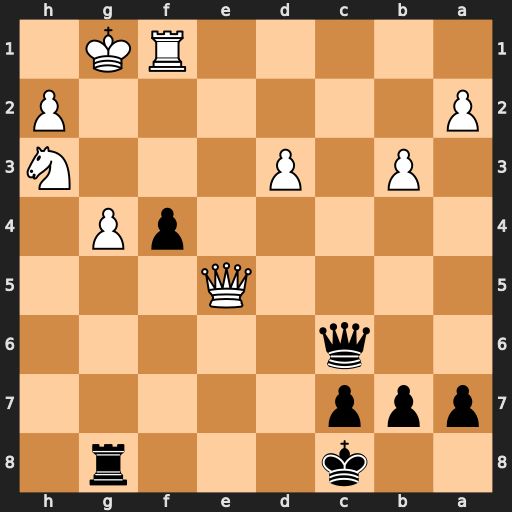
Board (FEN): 2k3r1/ppp5/2q5/4Q3/5pP1/1P1P3N/P6P/5RK1
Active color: b
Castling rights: -
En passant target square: -
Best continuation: Rxg4+ Kf2 Rg2+ Ke1 Qc1#